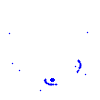
Particle: kaon